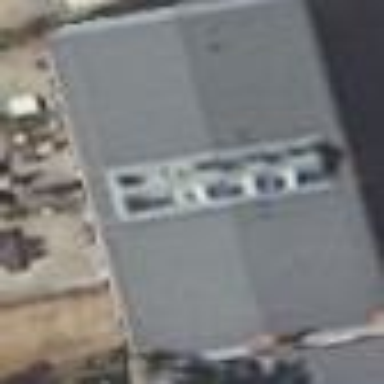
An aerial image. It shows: Terrace building.